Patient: sex F, age 67
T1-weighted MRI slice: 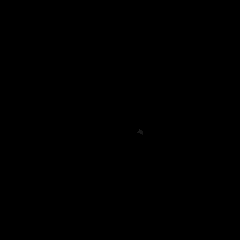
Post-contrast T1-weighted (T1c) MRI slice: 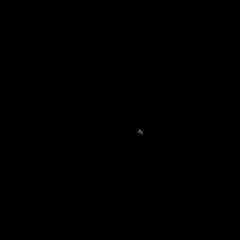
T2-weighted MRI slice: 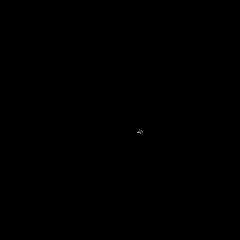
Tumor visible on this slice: no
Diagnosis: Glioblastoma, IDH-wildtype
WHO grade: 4